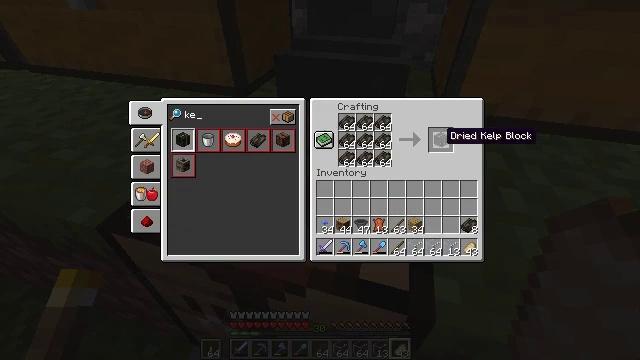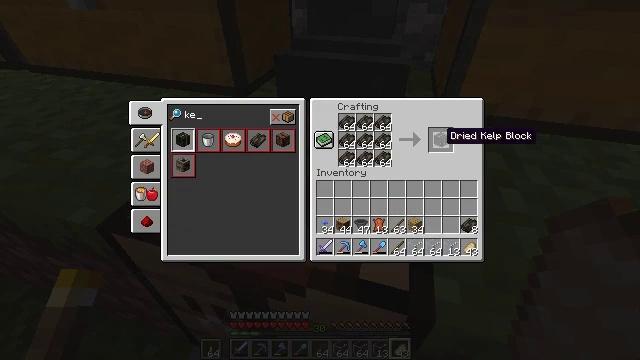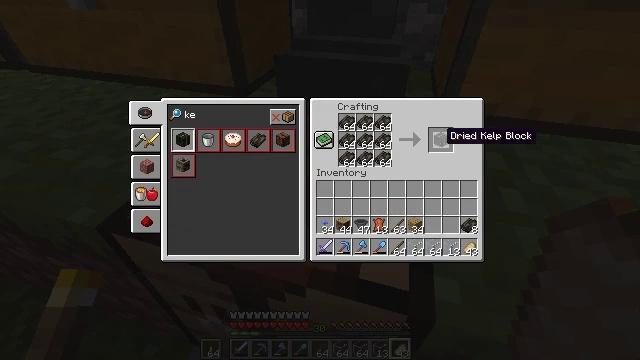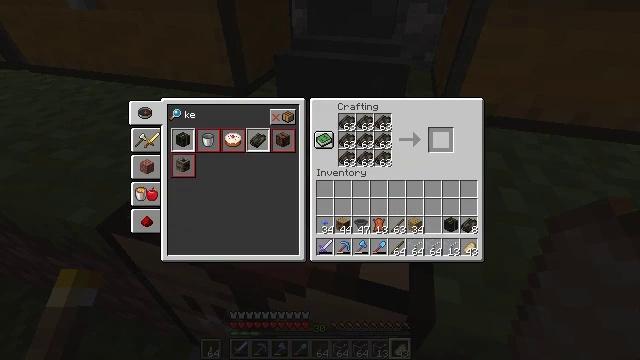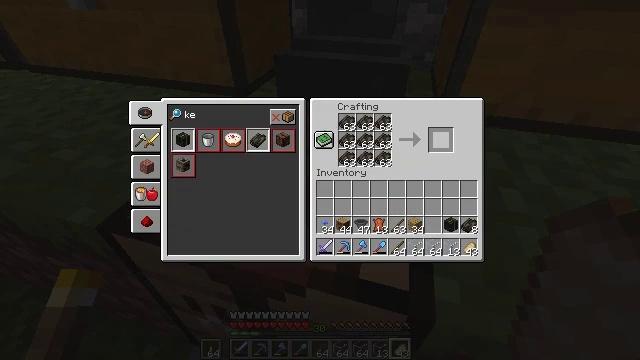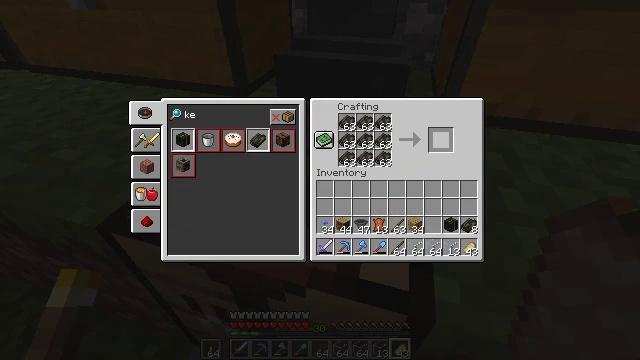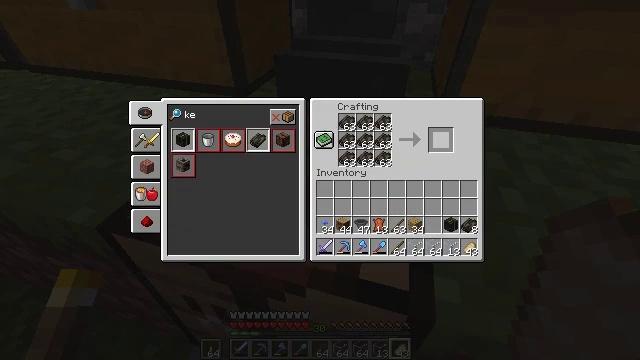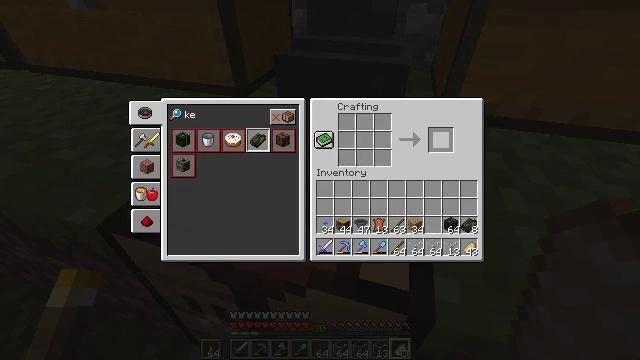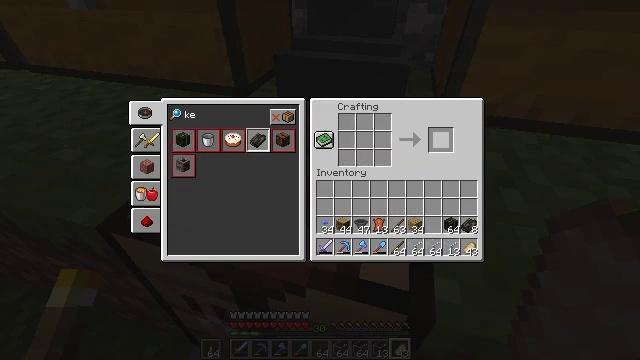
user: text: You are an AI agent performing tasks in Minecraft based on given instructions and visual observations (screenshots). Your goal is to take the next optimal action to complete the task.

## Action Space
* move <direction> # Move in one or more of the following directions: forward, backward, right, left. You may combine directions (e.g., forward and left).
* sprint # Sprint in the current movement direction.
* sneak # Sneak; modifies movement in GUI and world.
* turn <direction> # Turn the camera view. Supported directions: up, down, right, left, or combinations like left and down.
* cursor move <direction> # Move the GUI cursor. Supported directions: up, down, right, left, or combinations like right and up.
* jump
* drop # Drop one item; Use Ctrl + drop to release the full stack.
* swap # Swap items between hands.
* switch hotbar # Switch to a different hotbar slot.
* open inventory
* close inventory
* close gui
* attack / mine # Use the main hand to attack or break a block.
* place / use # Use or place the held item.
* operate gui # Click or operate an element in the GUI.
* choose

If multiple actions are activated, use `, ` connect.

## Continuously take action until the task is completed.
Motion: motion action
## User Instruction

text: Take dried kelp to craft a dried kelp block.
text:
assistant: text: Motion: sneak
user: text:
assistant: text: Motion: sneak
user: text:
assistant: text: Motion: sneak, operate gui
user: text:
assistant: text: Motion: sneak, operate gui
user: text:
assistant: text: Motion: sneak, operate gui
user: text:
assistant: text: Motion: sneak
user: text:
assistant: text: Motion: sneak
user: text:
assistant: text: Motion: sneak
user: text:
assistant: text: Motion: sneak